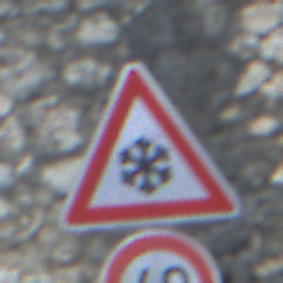
Verkehrszeichen: SchneeOderEisglaette
Zusatzzeichen unten: Geschwindigkeit60
Umgebung: Outdoor, Suburban
Tageszeit: MorningAfternoon
Wetter: PartlyCloudy
Licht: Natural
Jahreszeit: NotSpecified
Kontrast: LowContrast